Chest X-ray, PA view. Patient: 78 years old, sex M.
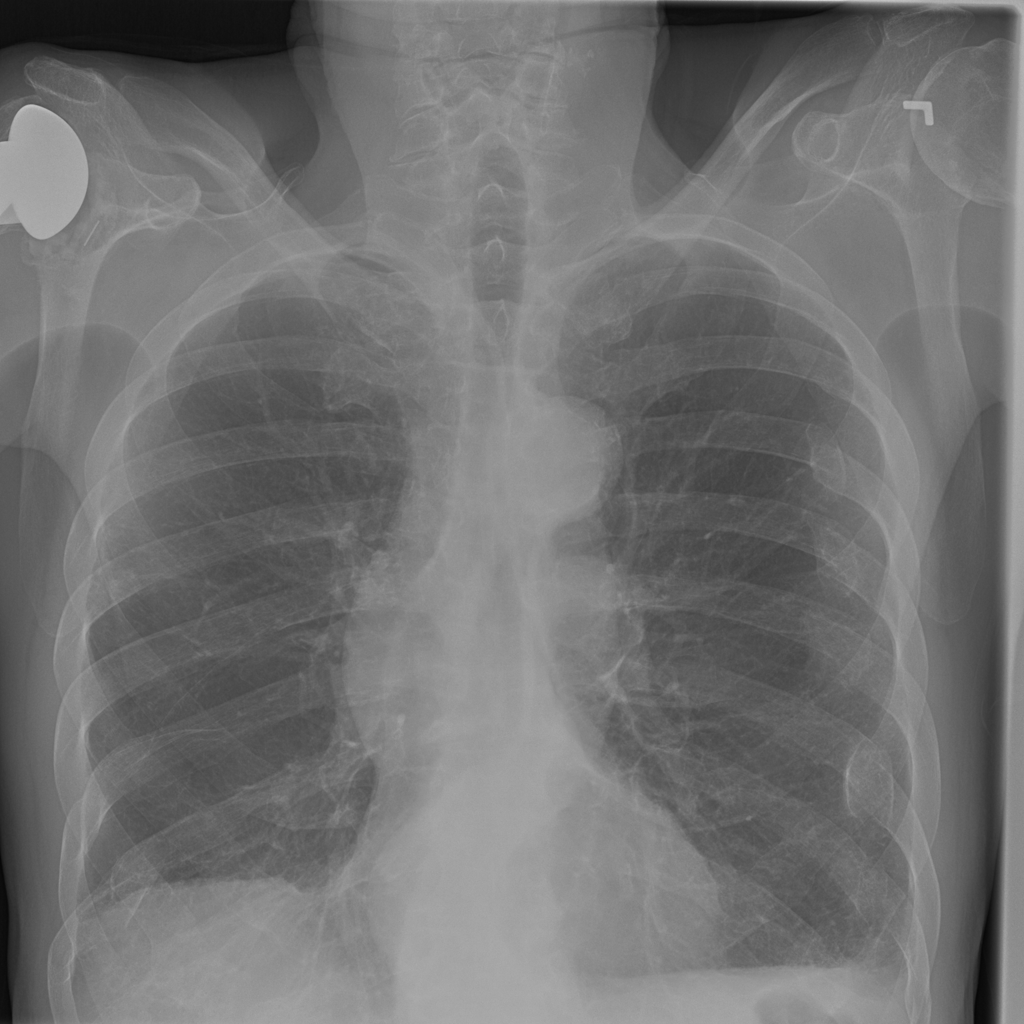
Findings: No Finding